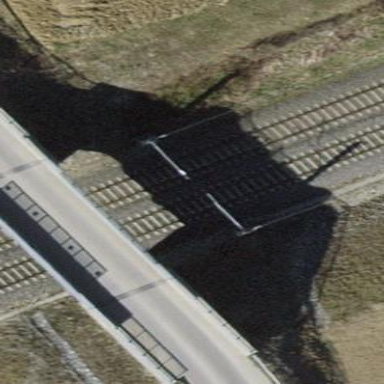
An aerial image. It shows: Man-made bridge.